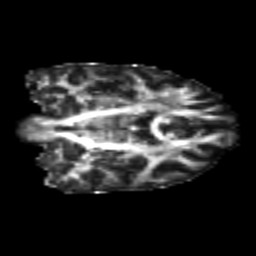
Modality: FA
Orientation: coronal
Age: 22
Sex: female
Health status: healthy
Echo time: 0.074 s